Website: apple
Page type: review-order
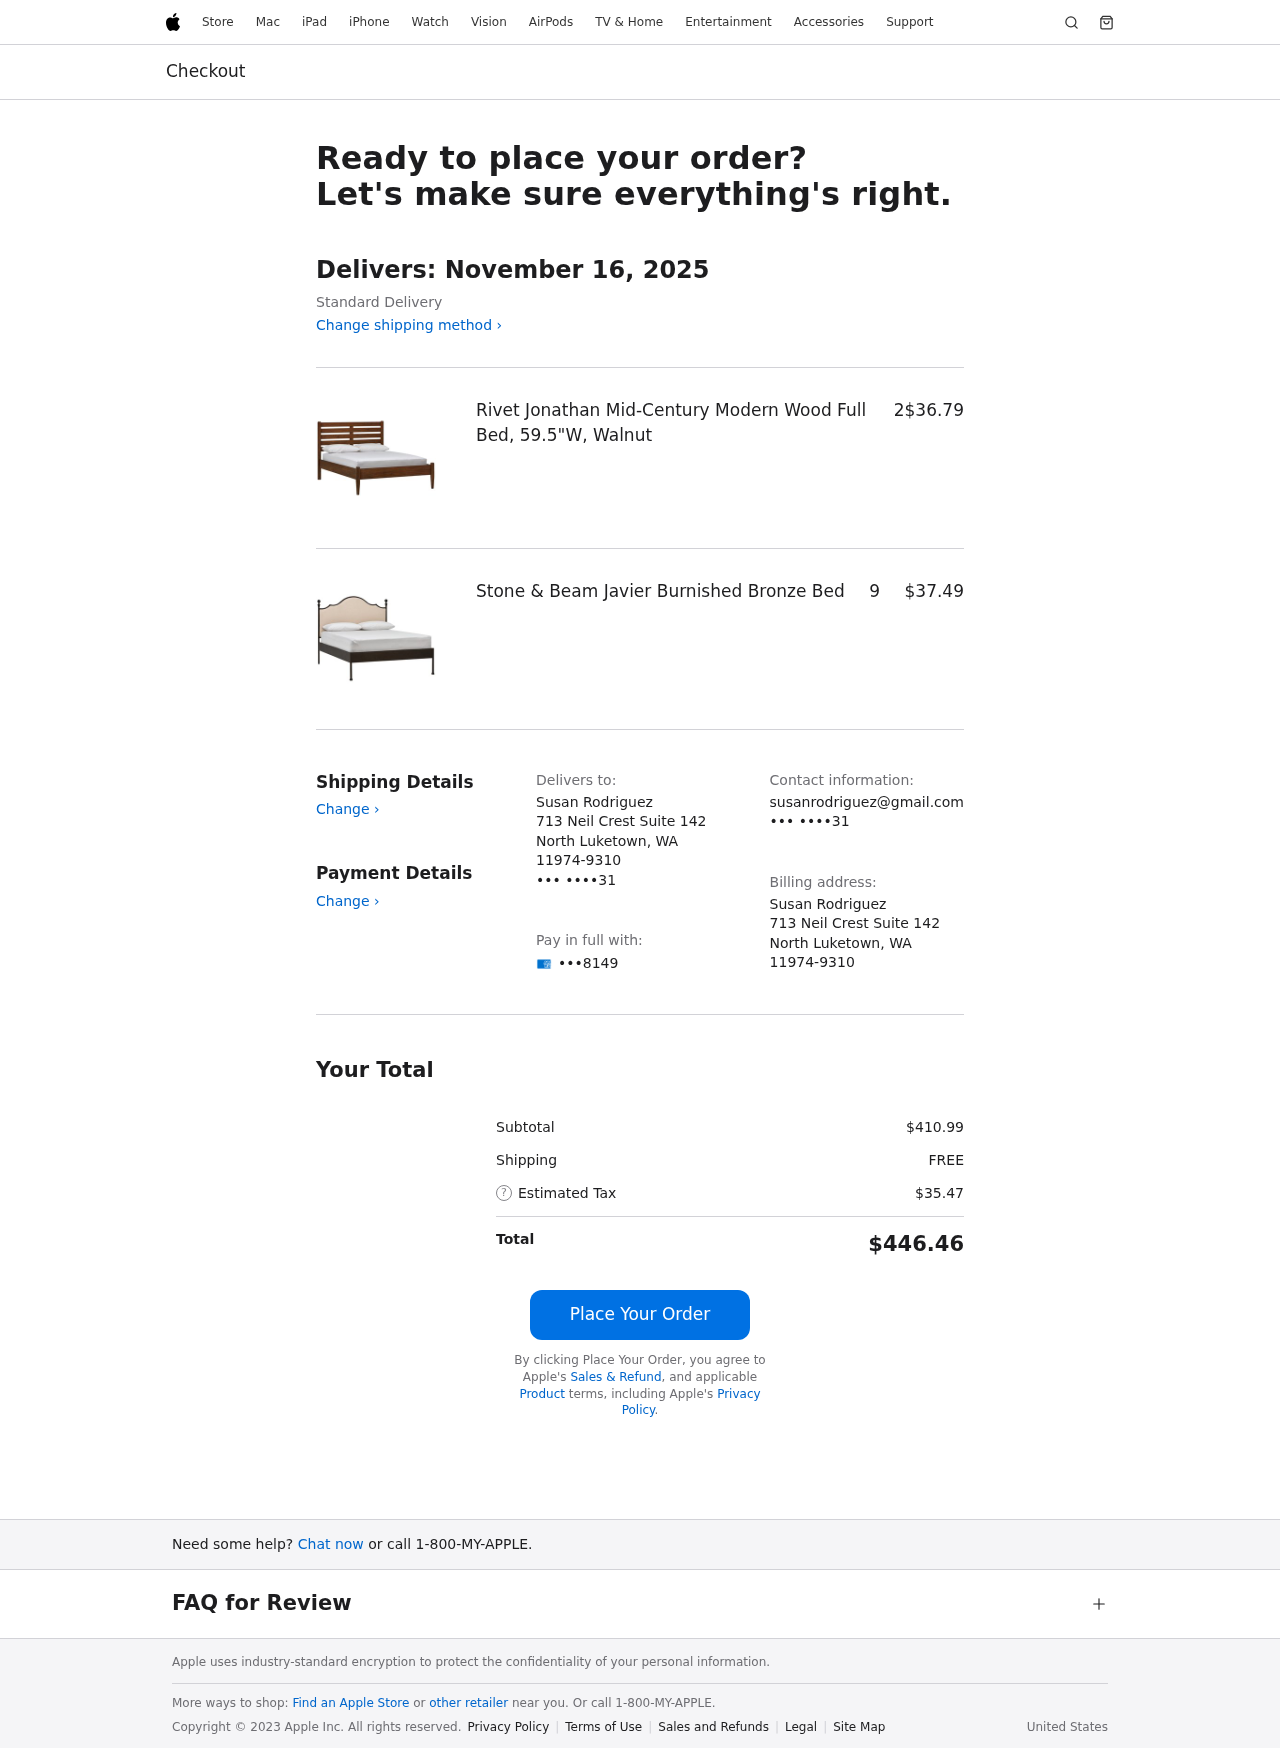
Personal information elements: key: PII_CARD_LAST4
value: •••8149
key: PII_CITY
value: North Luketown
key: PII_EMAIL
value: susanrodriguez@gmail.com
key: PII_FULLNAME
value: Susan Rodriguez
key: PII_PHONE
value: ••• ••••31
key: PII_POSTCODE_FULL
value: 11974-9310
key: PII_STATE_ABBR
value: WA
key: PII_STREET
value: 713 Neil Crest Suite 142
Product elements: key: PRODUCT1_NAME
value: Rivet Jonathan Mid-Century Modern Wood Full Bed, 59.5"W, Walnut
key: PRODUCT1_PRICE
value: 36.79
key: PRODUCT1_QUANTITY
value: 2
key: PRODUCT2_NAME
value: Stone & Beam Javier Burnished Bronze Bed
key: PRODUCT2_PRICE
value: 37.49
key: PRODUCT2_QUANTITY
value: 9
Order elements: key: ORDER_DELIVERY_DATE
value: November 16, 2025
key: ORDER_SUBTOTAL
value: $410.99
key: ORDER_SHIPPING_COST
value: FREE
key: ORDER_TAX
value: $35.47
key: ORDER_TOTAL
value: $446.46